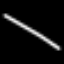
Label: line